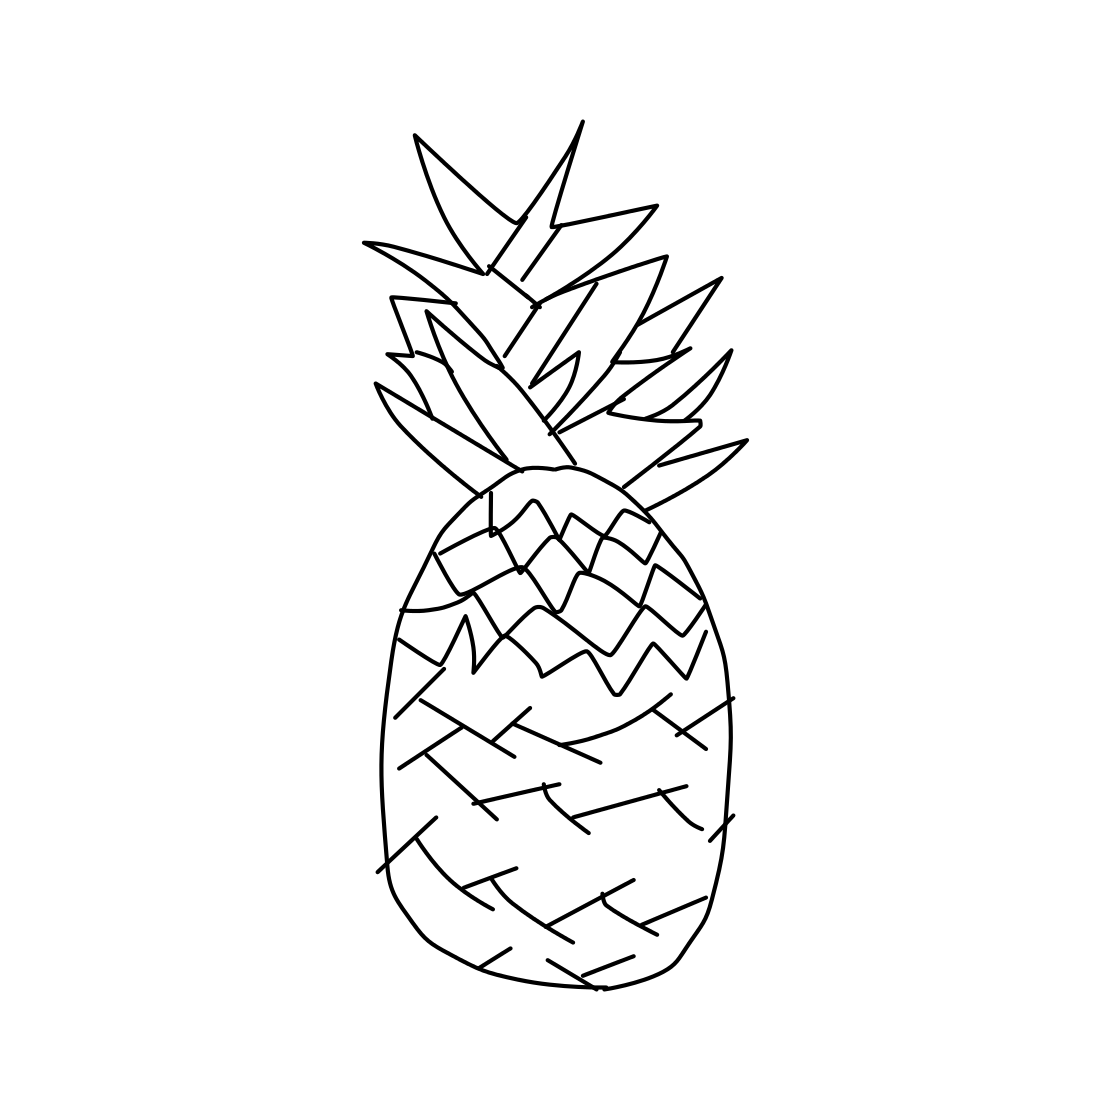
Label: pineapple